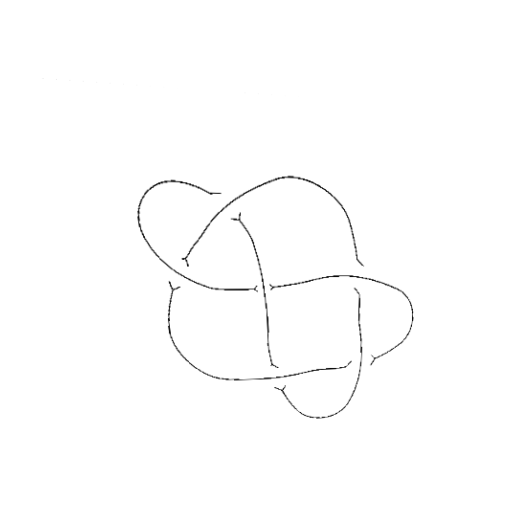
Crossing number: 6